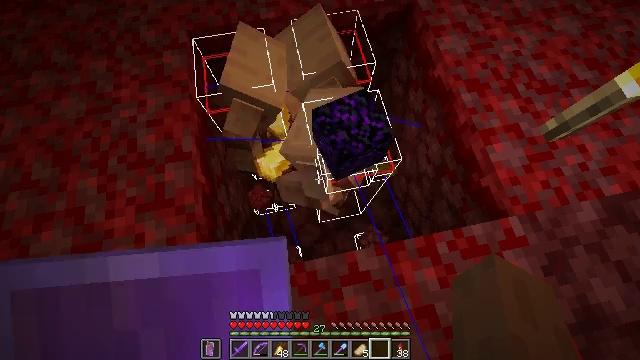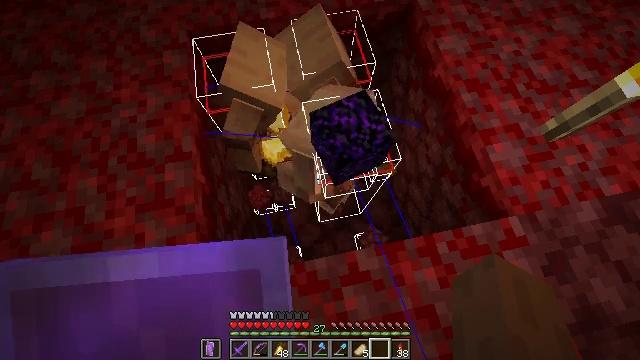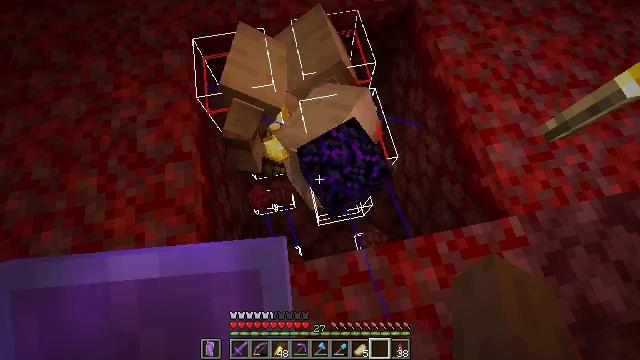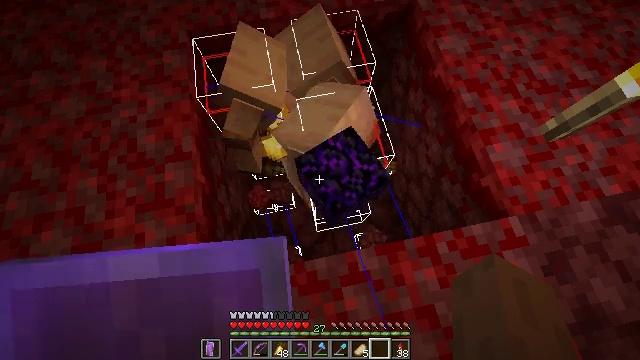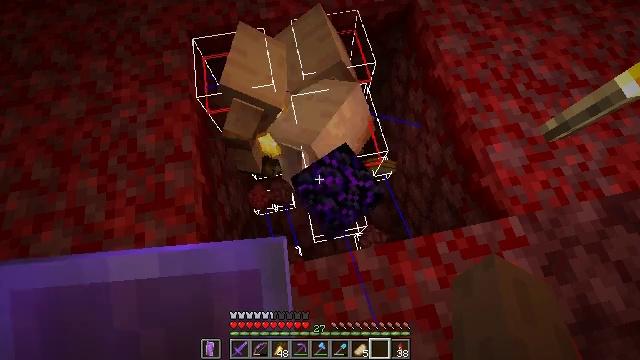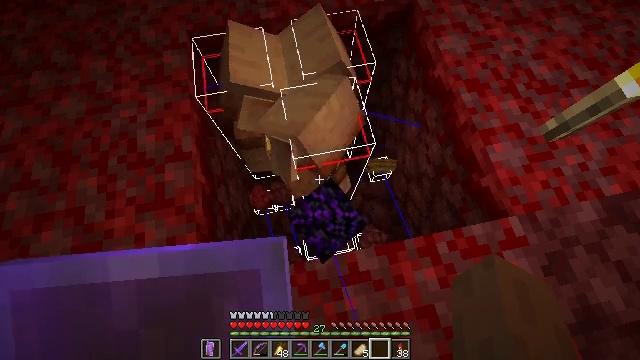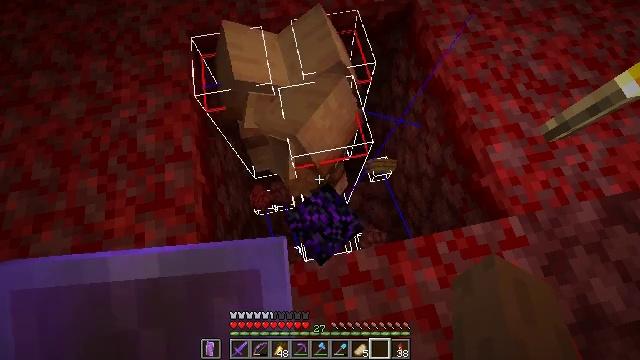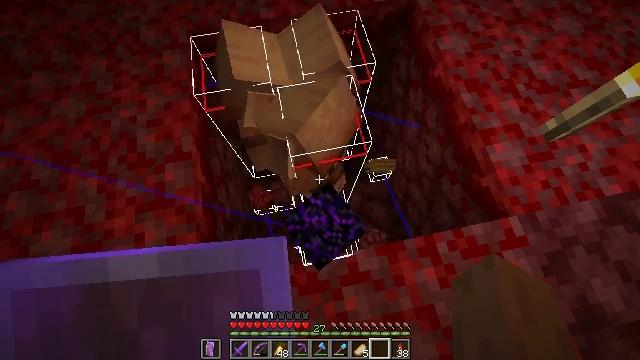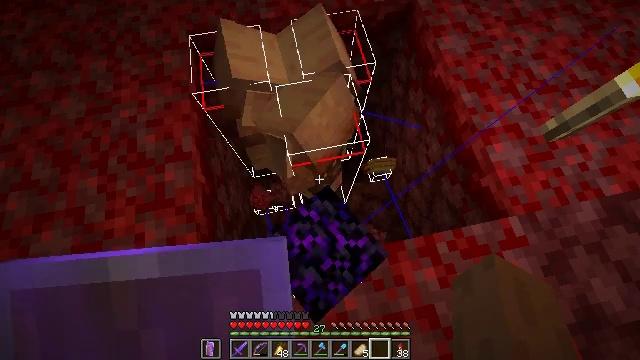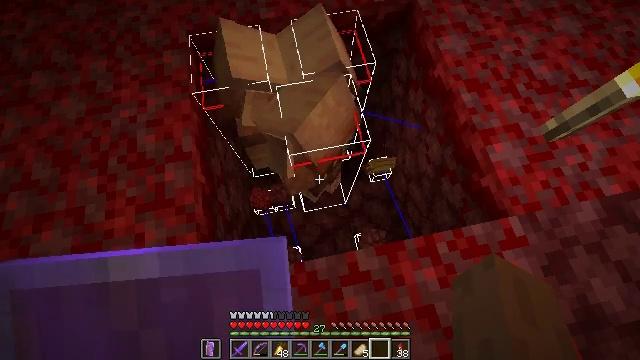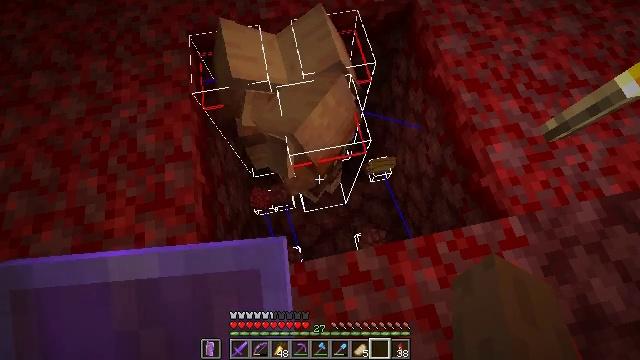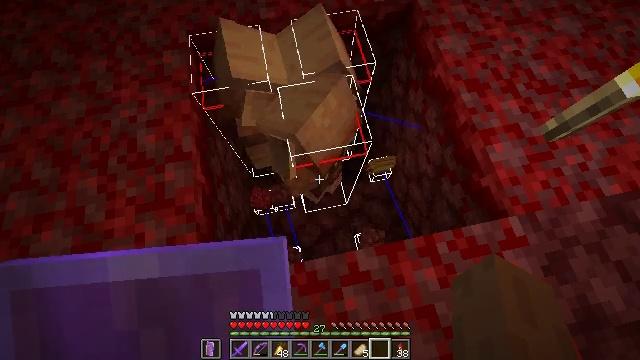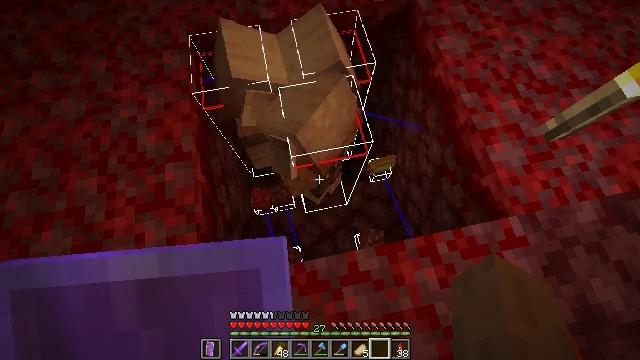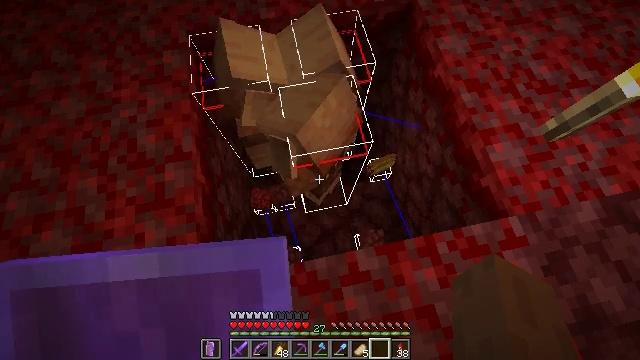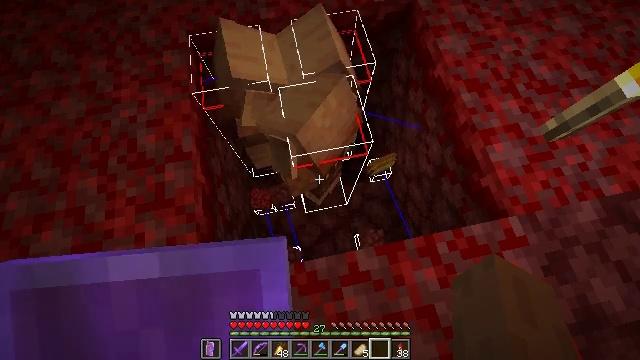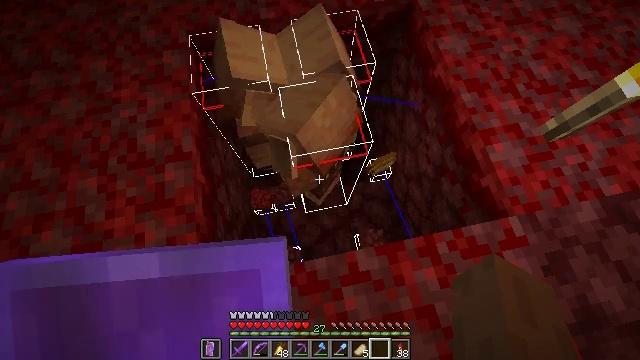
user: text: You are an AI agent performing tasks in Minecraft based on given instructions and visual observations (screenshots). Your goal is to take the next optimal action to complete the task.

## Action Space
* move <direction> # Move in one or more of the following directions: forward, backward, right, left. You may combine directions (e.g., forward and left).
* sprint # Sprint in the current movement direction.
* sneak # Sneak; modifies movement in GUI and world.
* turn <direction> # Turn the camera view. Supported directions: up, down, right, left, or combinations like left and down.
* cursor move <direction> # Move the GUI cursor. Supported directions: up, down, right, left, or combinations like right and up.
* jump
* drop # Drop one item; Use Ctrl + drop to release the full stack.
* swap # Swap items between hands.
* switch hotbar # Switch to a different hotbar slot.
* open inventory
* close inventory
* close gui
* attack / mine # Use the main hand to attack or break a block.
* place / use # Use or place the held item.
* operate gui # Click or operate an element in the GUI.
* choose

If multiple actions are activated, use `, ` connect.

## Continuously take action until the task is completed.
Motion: motion action
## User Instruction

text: Remove a gold ingot from the inventory.
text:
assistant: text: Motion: no_op
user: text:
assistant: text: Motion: no_op
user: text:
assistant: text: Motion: no_op
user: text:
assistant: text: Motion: no_op
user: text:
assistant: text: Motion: no_op
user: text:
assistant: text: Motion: no_op
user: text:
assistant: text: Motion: no_op
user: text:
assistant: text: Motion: no_op
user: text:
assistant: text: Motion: no_op
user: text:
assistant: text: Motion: no_op
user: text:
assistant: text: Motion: no_op
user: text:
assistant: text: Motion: no_op
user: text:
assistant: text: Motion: no_op
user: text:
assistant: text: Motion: no_op
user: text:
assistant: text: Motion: no_op
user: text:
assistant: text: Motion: no_op
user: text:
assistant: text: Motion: no_op
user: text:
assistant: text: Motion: no_op
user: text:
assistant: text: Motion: no_op
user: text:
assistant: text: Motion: no_op
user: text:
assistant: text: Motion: move forward
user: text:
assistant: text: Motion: move forward
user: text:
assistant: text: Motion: move forward
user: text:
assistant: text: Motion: no_op
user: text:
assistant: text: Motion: no_op
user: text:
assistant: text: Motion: no_op
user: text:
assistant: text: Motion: no_op
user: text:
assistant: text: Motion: no_op
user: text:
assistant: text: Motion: no_op
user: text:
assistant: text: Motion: no_op